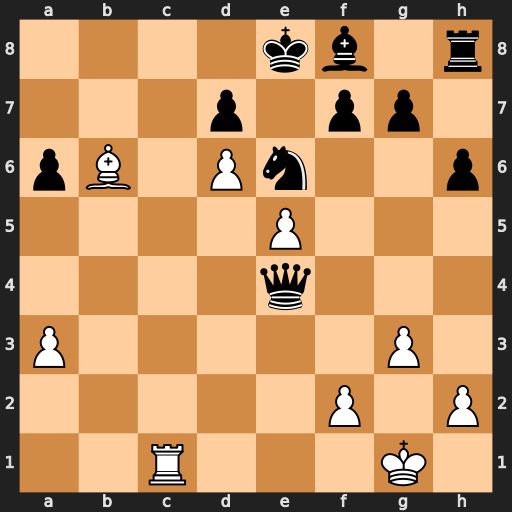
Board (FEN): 4kb1r/3p1pp1/pB1Pn2p/4P3/4q3/P5P1/5P1P/2R3K1
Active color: w
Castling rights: k
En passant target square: -
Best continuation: Rc8+ Nd8 Rxd8#